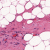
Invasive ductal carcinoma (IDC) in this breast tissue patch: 0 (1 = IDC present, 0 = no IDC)